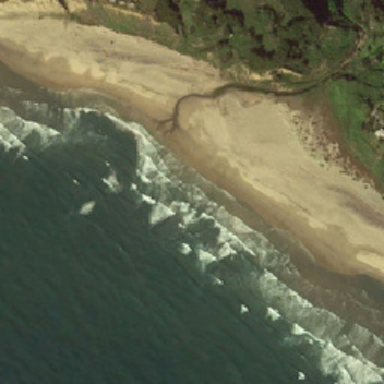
There is a black road in the sand .